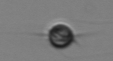
Label: Acanthoica_quattrospina